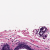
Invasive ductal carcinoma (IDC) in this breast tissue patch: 0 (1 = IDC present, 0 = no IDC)